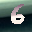
Label: 6